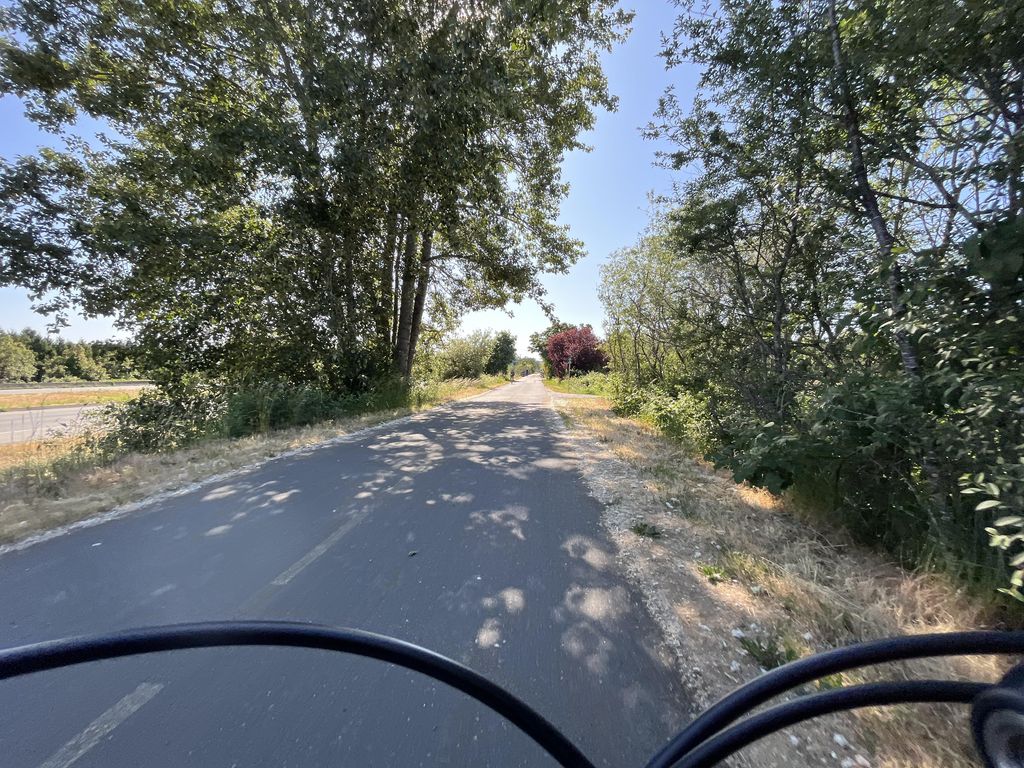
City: victoria